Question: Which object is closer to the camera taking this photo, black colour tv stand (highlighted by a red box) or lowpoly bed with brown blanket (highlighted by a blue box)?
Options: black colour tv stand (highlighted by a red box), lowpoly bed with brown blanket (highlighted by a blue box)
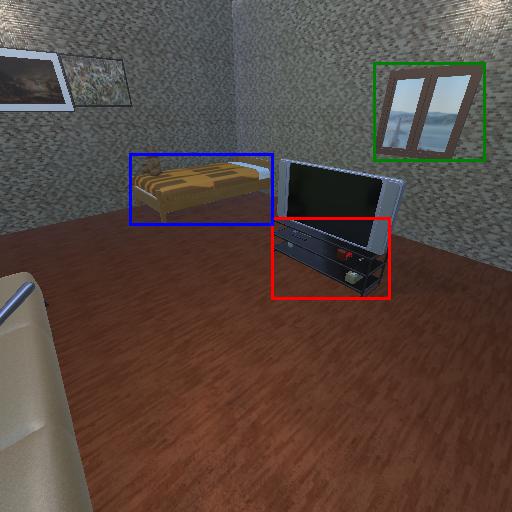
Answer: black colour tv stand (highlighted by a red box)